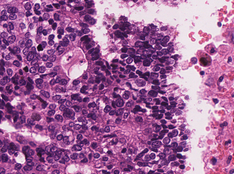
Tumor epithelial tissue: yes
Tumor-associated stroma tissue: yes
Normal tissue: no